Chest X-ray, PA view. Patient: 61 years old, sex M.
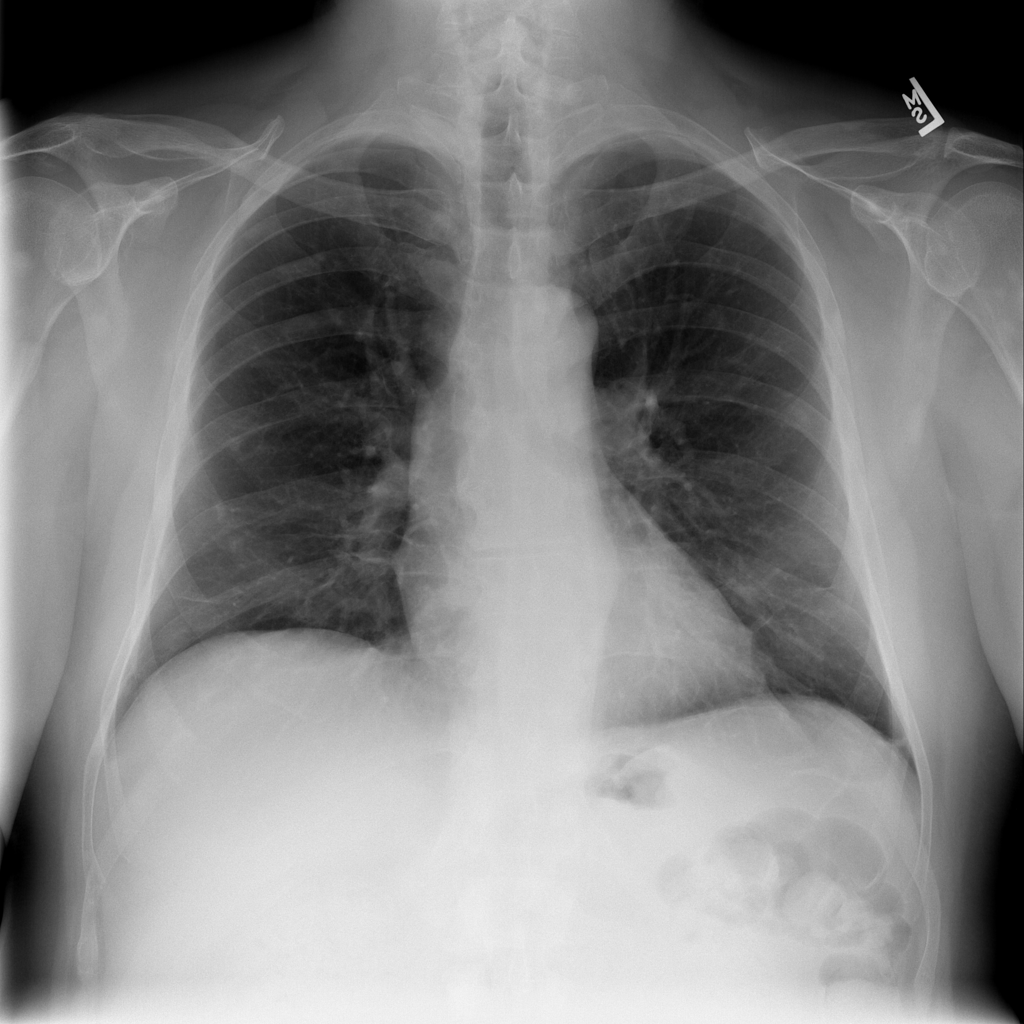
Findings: Atelectasis